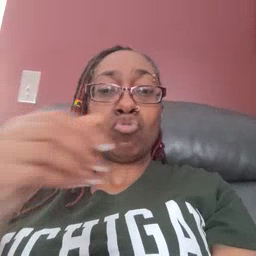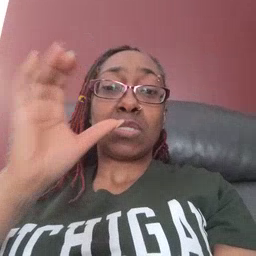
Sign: drink